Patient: sex F, age 58
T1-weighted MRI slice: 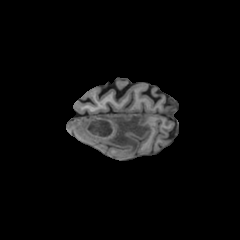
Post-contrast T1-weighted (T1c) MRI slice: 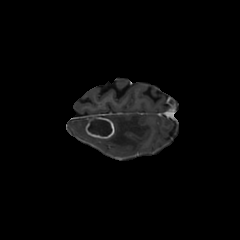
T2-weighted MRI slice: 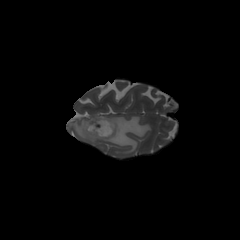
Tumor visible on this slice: yes
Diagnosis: Glioblastoma, IDH-wildtype
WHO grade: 4